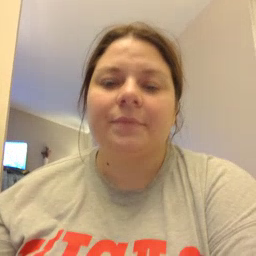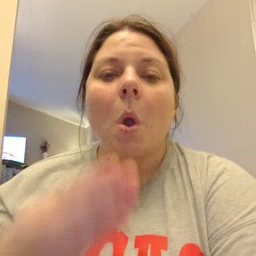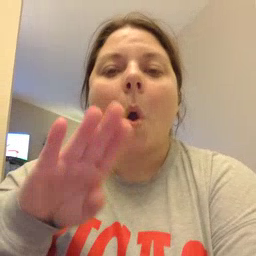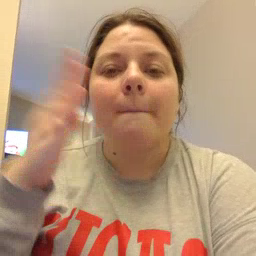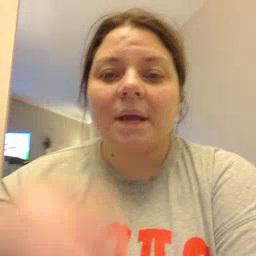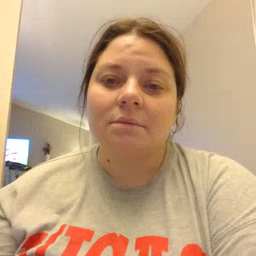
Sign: open